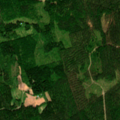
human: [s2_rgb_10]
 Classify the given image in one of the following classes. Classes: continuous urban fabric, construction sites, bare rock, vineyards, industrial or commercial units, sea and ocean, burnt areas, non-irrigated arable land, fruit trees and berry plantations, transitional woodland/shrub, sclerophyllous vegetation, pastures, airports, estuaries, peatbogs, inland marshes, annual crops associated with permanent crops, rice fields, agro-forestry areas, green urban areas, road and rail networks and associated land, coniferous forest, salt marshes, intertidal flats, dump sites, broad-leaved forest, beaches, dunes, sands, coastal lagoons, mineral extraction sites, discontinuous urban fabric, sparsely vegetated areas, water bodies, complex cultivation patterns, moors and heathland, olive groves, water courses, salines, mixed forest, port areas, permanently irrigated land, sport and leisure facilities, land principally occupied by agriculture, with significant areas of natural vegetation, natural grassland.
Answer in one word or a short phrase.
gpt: broad-leaved forest, coniferous forest, mixed forest